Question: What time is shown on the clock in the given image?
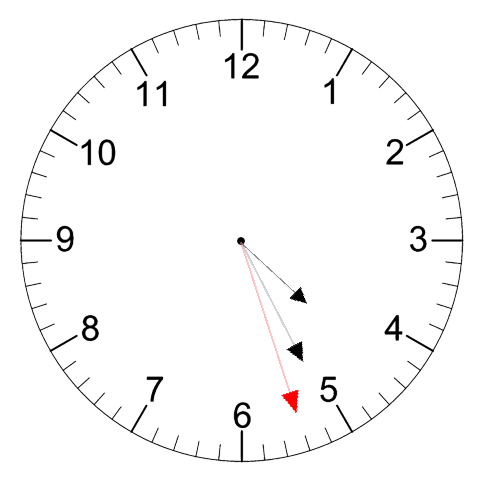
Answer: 04:25:27